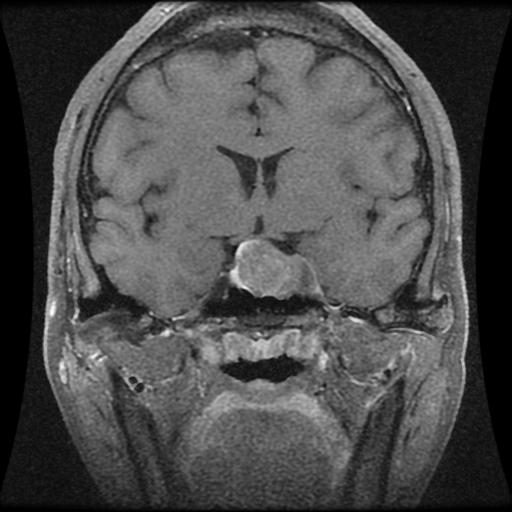
Label: pituitary